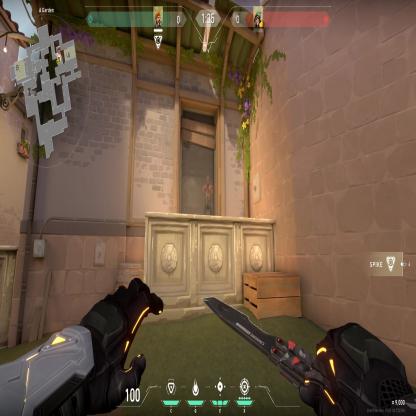
Label: enemy